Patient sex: F
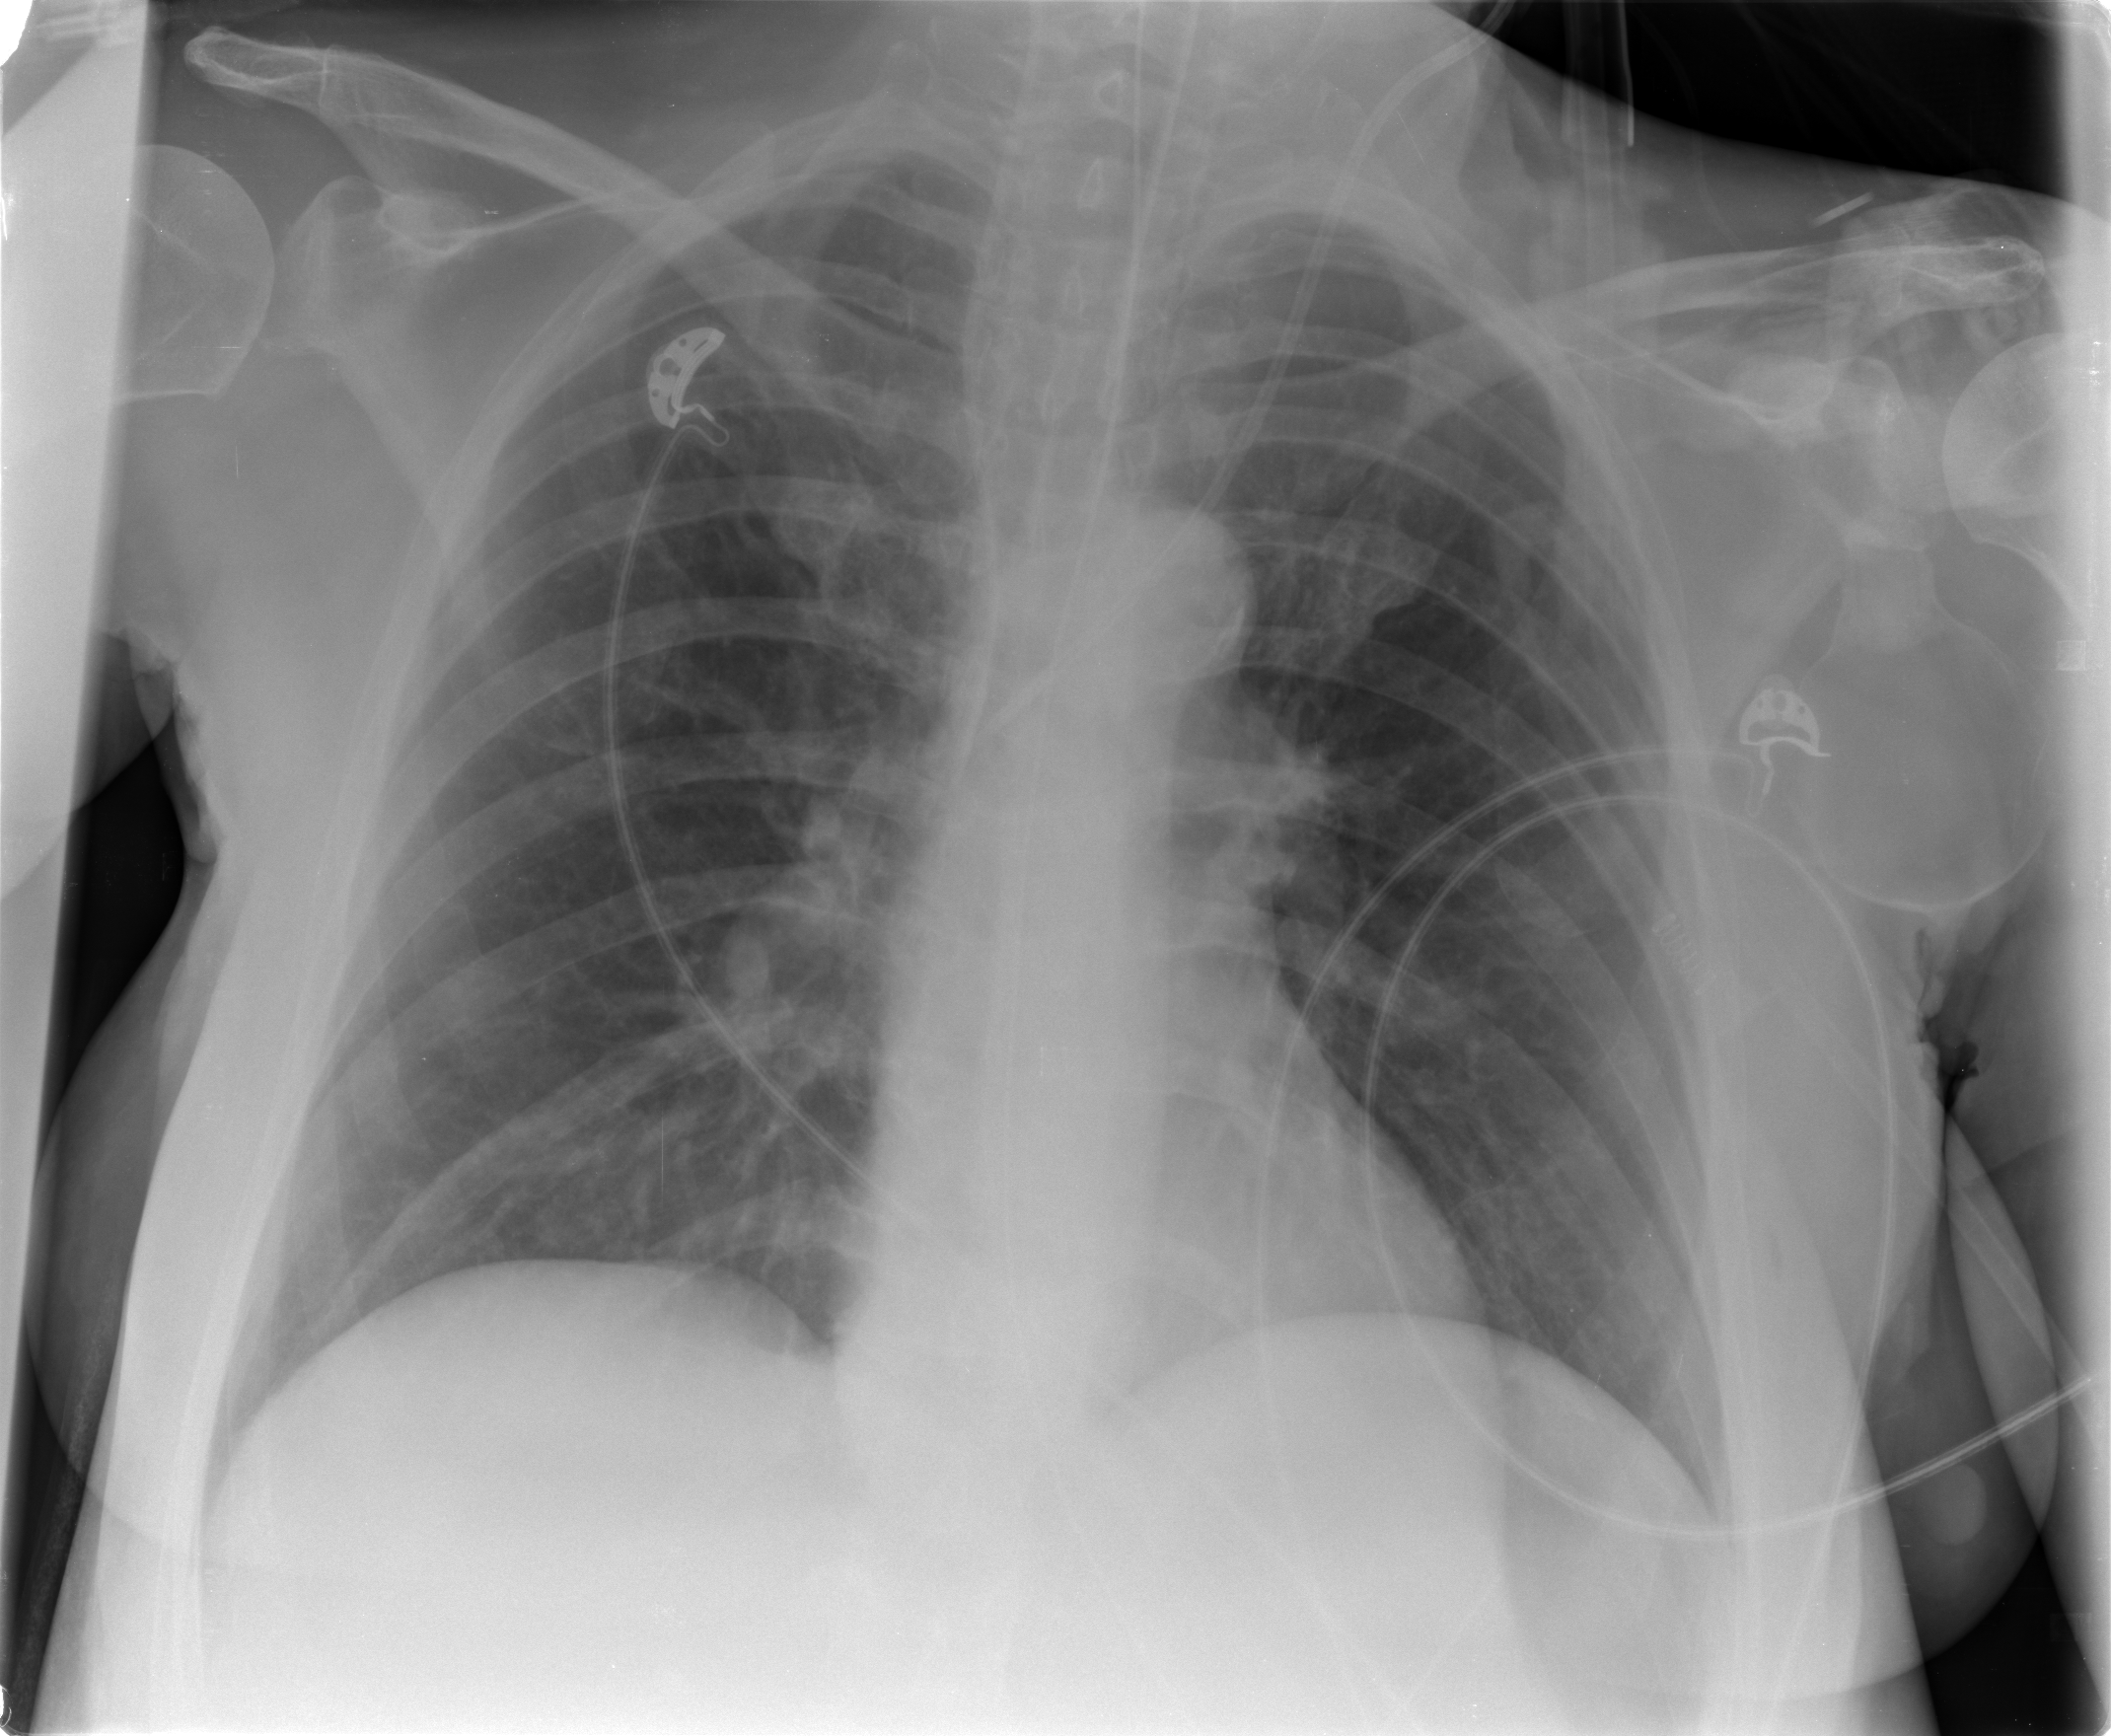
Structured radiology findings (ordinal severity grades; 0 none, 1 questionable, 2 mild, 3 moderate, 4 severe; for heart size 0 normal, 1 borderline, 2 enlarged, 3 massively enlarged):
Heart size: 0
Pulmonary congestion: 2
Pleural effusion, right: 0
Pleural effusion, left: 0
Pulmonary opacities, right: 1
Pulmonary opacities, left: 0
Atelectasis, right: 2
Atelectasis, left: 2